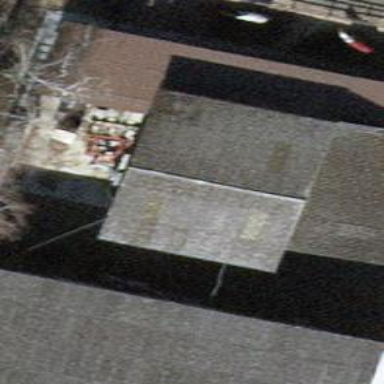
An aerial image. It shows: Farm auxiliary building with gabled roof.